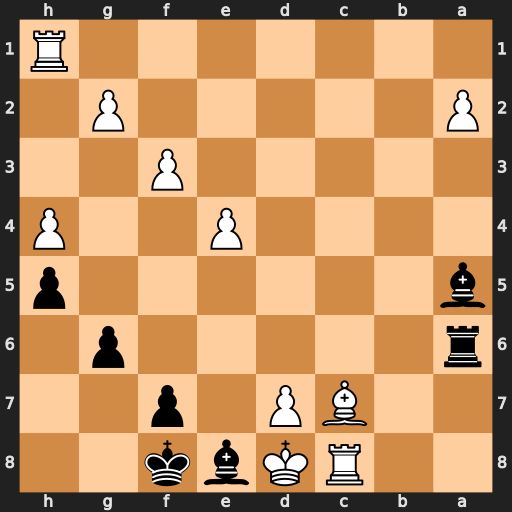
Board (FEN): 2RKbk2/2BP1p2/r5p1/b6p/4P2P/5P2/P5P1/7R
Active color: b
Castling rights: -
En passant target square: -
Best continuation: Rd6 Ra8 Rxd7+ Kc8 Rxc7+ Kb8 Rc5